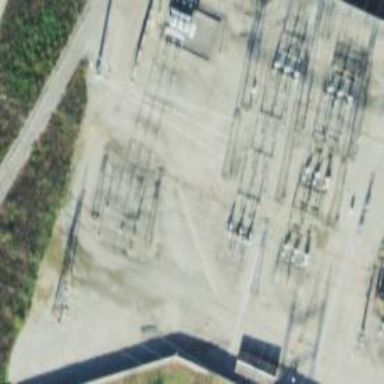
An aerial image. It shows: Switch used for power control.